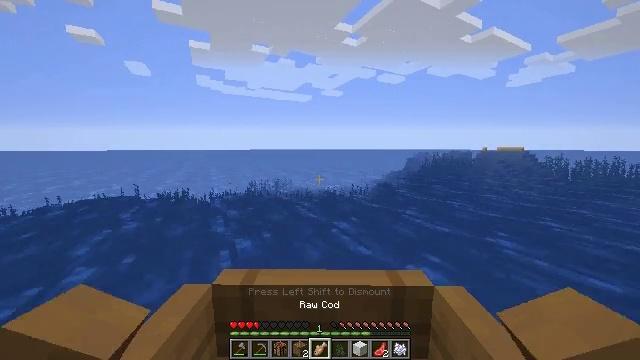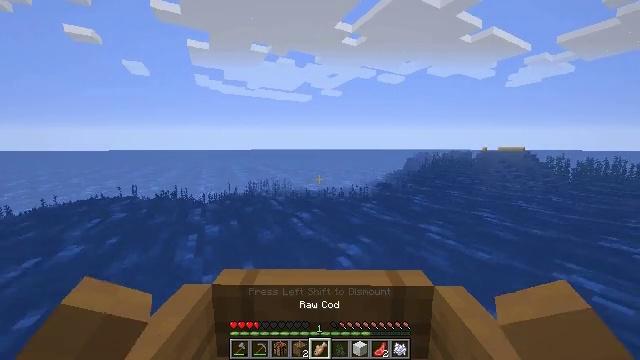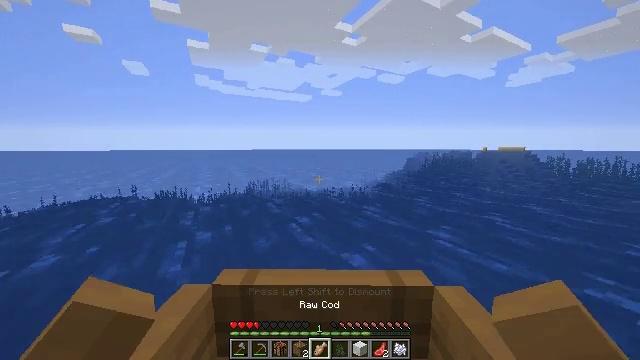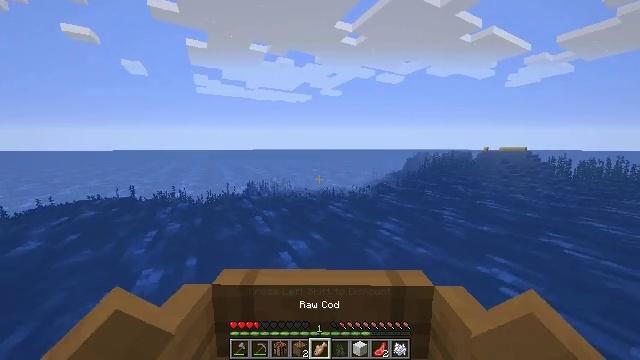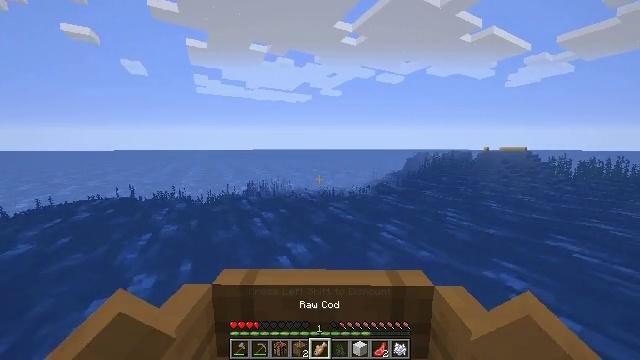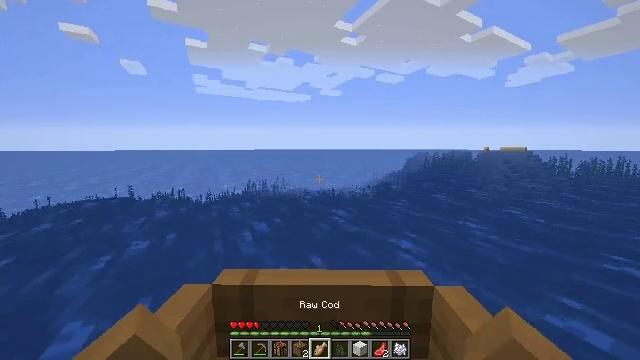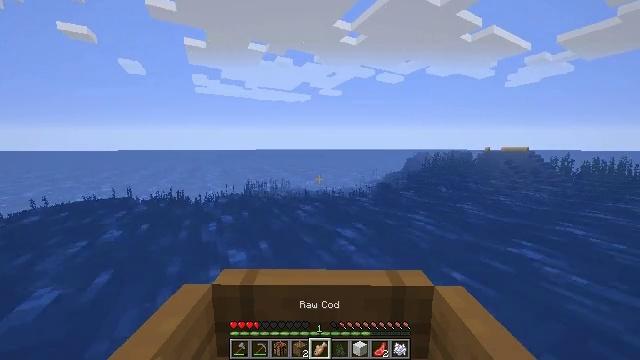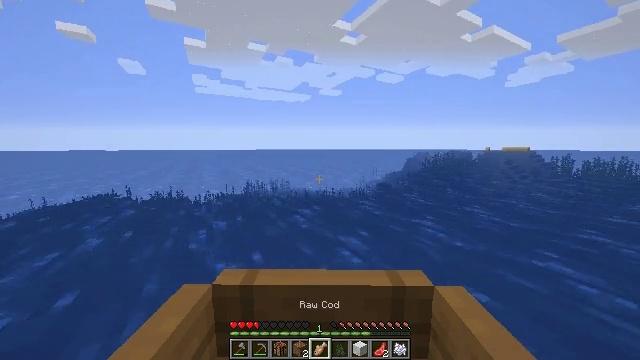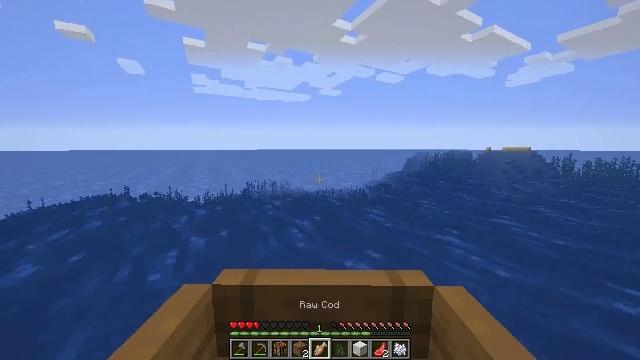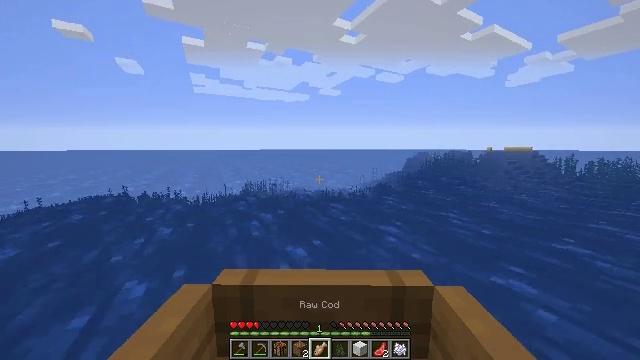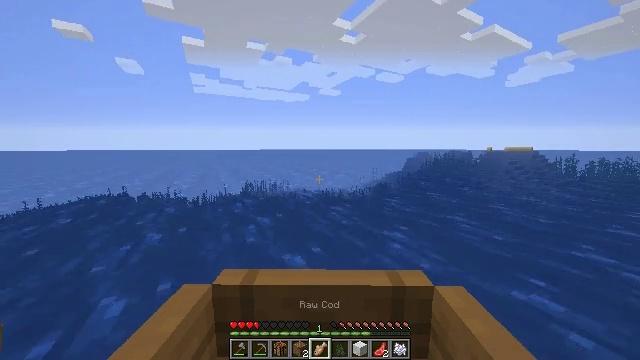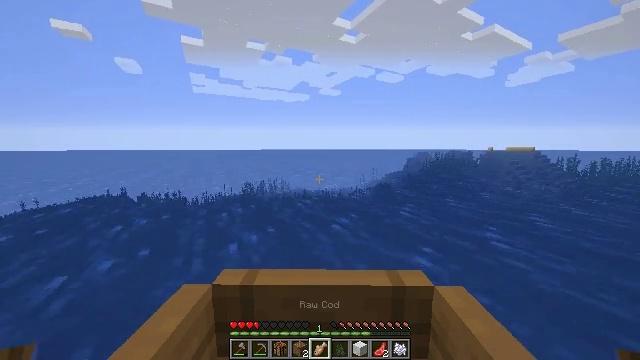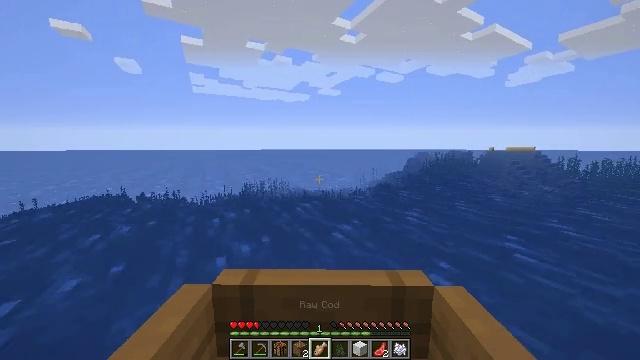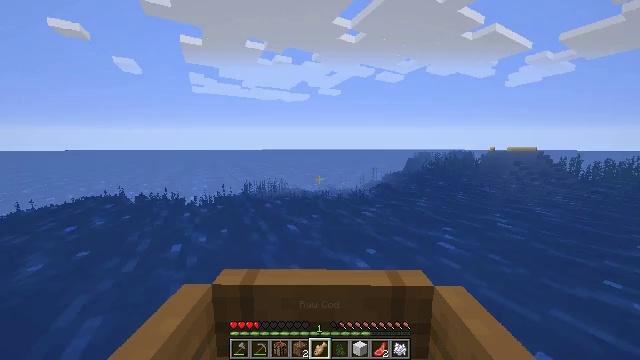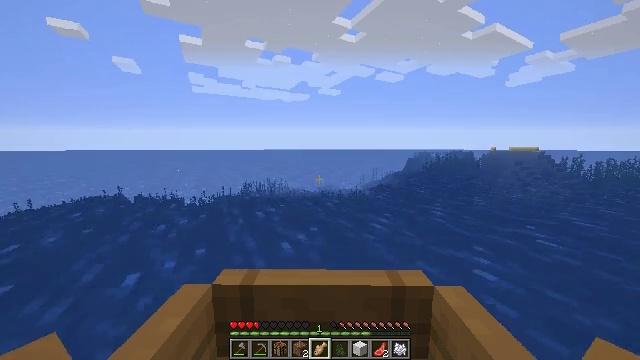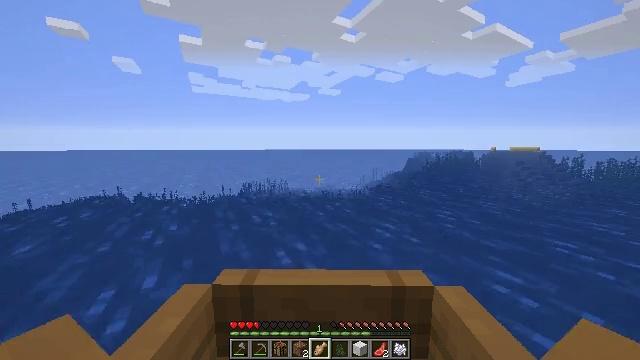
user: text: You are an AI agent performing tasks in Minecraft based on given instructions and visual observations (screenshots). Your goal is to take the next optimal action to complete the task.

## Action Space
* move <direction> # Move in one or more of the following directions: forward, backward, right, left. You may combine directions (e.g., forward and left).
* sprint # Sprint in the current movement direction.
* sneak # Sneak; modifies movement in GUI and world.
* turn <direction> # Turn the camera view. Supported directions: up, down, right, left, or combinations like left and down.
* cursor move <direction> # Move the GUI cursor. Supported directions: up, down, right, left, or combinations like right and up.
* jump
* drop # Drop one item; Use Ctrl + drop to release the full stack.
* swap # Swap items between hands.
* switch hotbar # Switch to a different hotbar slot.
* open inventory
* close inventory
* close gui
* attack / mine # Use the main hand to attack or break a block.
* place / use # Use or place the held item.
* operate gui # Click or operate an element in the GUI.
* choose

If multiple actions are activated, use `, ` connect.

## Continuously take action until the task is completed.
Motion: motion action
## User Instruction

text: Remove a cod from the inventory.
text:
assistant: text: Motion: move forward
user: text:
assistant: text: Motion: move forward
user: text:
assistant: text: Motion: move forward
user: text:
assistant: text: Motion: move forward
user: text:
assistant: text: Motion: move forward
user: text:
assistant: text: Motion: move forward
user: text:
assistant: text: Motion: move forward
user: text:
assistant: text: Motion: move forward
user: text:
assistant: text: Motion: move forward
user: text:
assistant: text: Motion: move forward
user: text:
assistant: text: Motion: move forward
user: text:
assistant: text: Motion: move forward
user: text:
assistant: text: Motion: move forward
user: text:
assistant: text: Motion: move forward
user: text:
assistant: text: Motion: move forward, sprint
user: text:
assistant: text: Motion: move forward, sprint
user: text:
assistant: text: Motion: move forward, sprint
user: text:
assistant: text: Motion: move forward, sprint
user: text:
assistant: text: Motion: move forward, sprint
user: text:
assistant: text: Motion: move forward, sprint
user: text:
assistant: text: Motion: move forward
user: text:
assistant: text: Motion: move forward
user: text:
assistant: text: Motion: move forward
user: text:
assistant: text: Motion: move forward
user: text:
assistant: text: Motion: move forward
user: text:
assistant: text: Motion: move forward
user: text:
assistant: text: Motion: move forward
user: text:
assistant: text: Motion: move forward
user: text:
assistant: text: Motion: move forward
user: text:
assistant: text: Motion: move forward